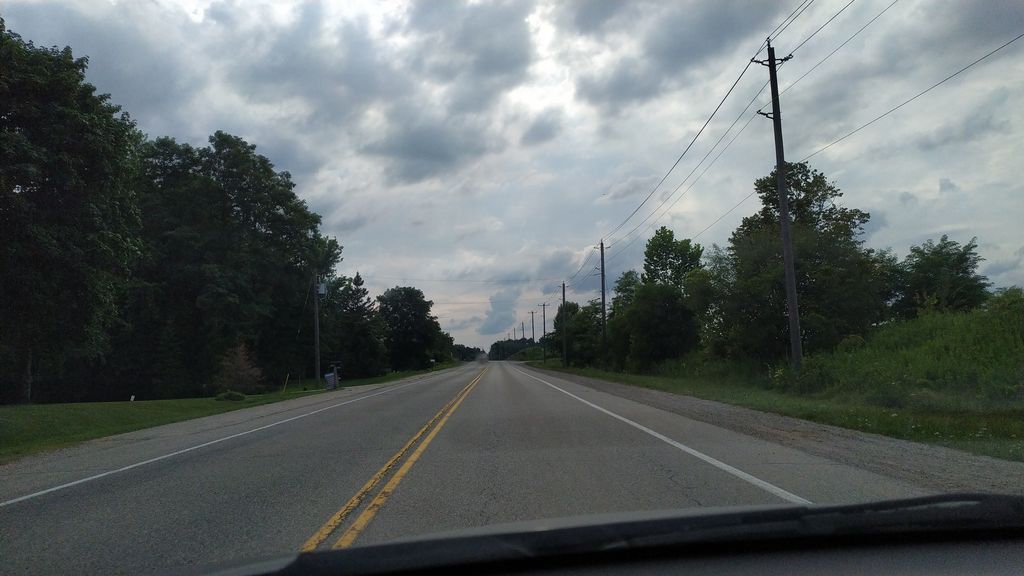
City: kitchener-waterloo